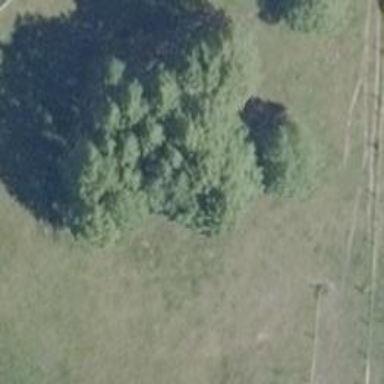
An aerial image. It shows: Single tag "natural: tree."